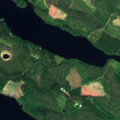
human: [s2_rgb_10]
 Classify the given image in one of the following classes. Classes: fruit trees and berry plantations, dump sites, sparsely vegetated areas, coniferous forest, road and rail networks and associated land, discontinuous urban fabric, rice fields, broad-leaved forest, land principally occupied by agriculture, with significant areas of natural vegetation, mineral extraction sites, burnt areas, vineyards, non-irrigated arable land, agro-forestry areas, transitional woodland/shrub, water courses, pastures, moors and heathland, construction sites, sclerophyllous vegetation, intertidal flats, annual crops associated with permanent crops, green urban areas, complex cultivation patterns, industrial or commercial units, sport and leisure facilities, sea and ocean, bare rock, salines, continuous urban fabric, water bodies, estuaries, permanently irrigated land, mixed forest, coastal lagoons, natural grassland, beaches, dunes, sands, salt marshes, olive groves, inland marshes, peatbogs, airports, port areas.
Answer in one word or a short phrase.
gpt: coniferous forest, mixed forest, water bodies